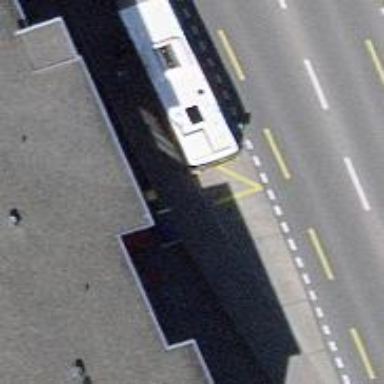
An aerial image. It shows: Platform for public transport and road usage.